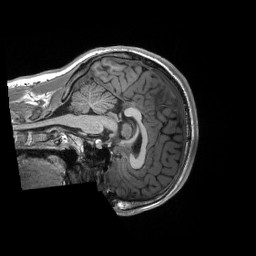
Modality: T1w
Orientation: sagittal
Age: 19
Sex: male
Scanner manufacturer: siemens
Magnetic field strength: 3 T
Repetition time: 2.3 s
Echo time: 0.00298 s